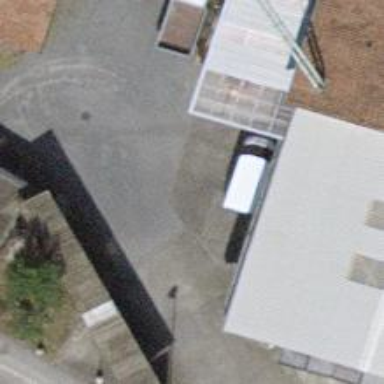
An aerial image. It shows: View of roof of building.